Interaction volume radius: 10 \u00c5
Interaction volume height: 15 \u00c5
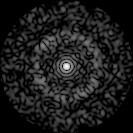
Disorder parameter: 0.8389